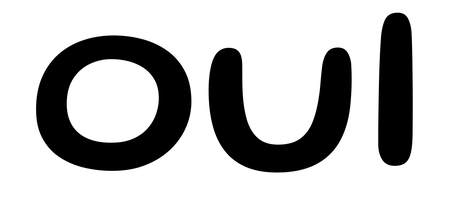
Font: Gluten_Regular